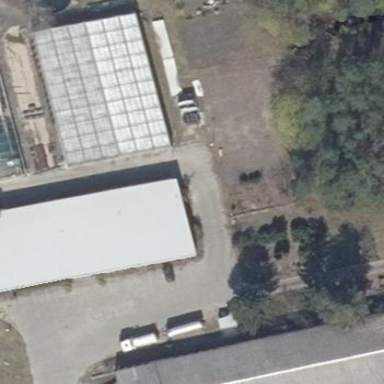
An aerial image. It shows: Greenhouse.